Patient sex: M
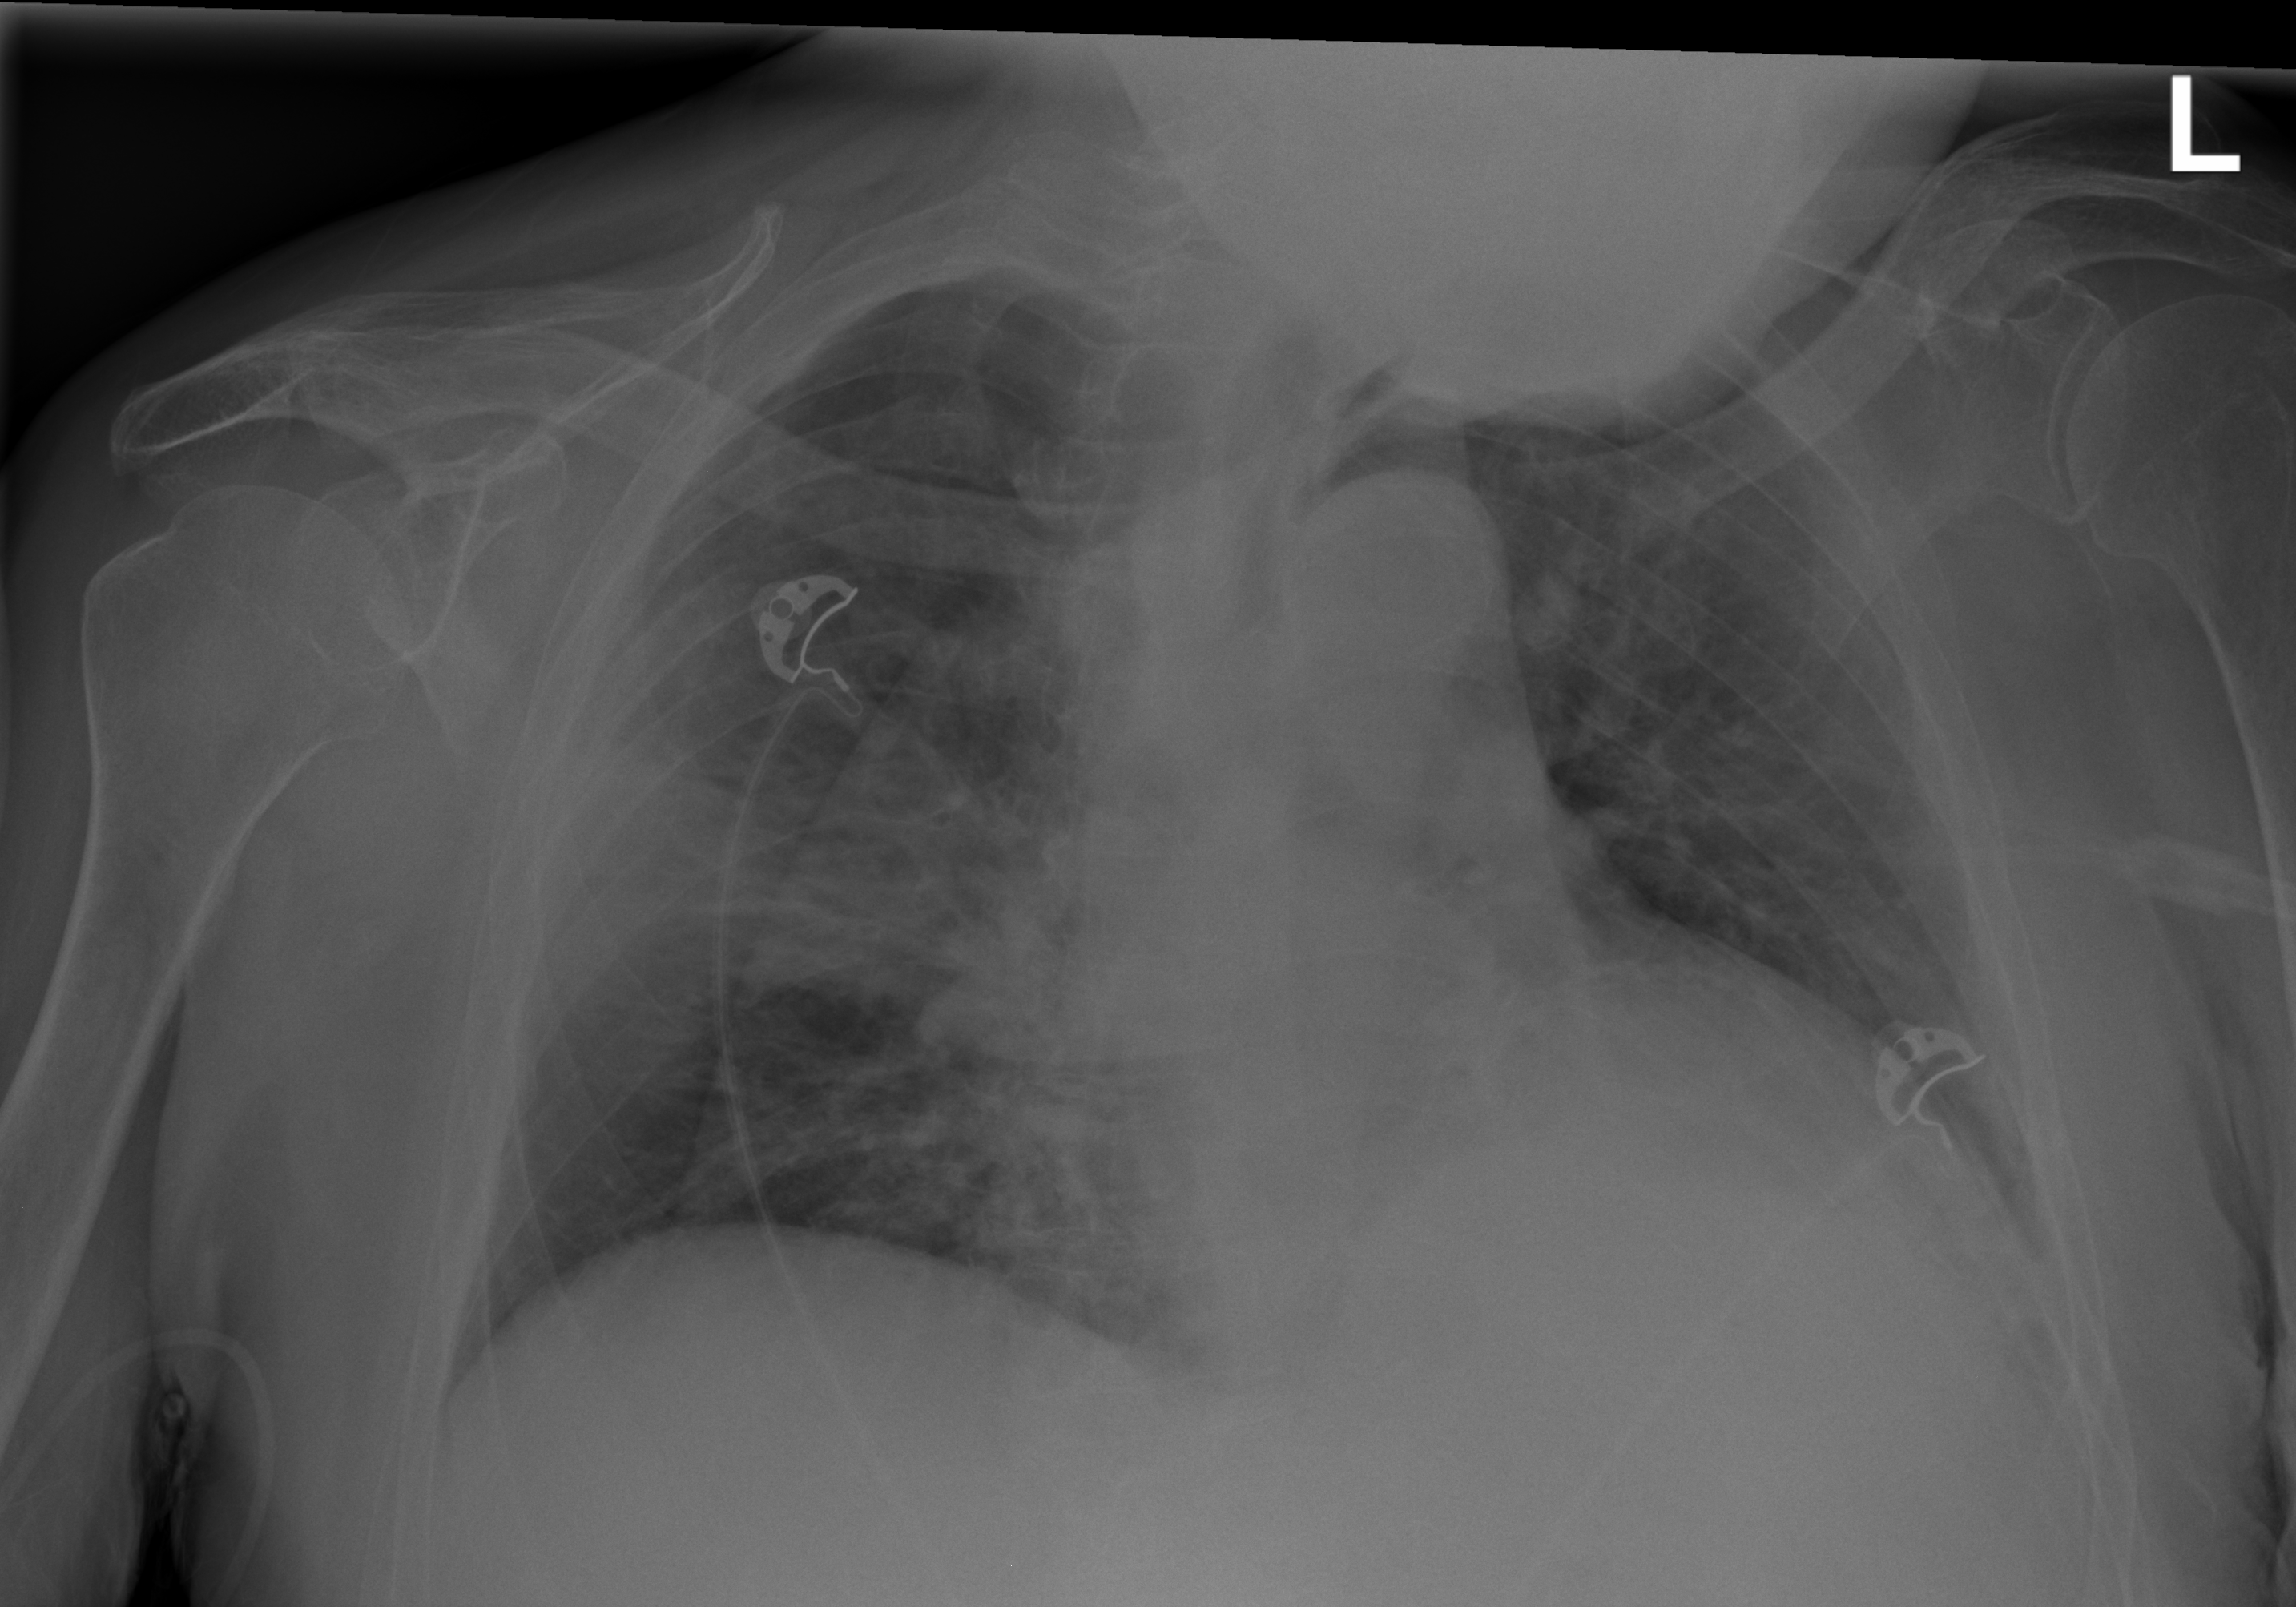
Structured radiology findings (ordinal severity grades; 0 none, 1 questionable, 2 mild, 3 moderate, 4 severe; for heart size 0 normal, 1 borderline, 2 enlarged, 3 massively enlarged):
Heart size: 1
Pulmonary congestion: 0
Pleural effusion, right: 0
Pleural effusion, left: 2
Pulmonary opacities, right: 2
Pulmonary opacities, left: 0
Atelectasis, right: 1
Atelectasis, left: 2